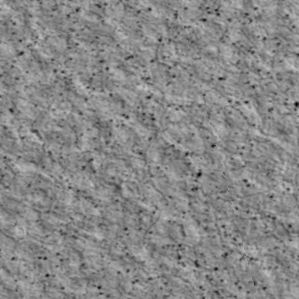
Label: non_frost